Question: Count the number of objects in the diagram.
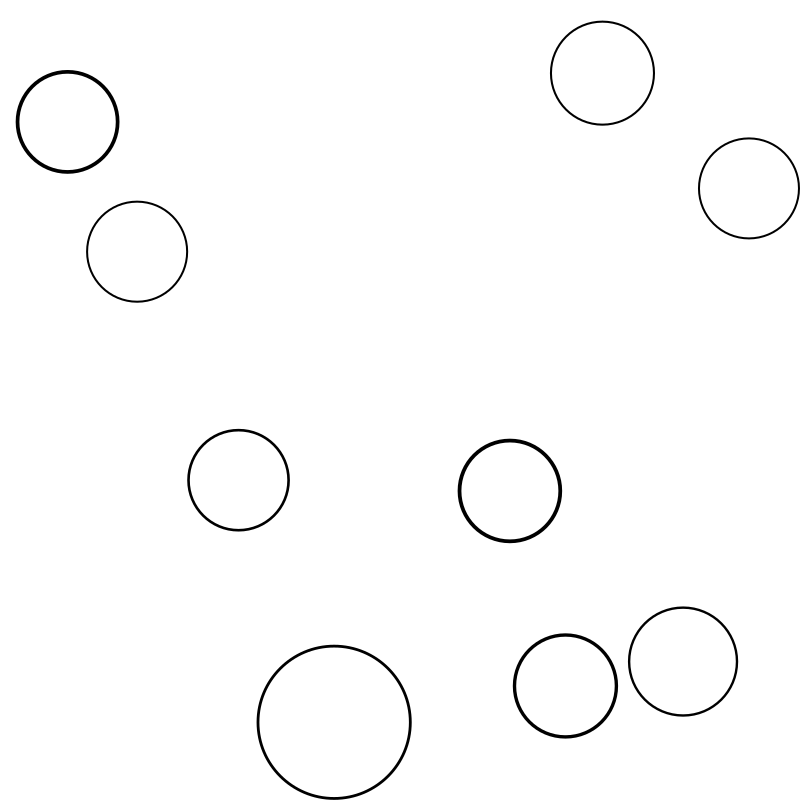
Answer: 9